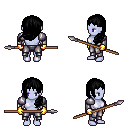
a pixel art fantasy rpg character, female body template, dark elf, purple skin, steel arm armor, metal pants, black left-swept hairstyle, gold gloves, spear, four views (front, back, left, right), 2x2 character sprite sheet, small pixel art, hard edges, no anti-aliasing